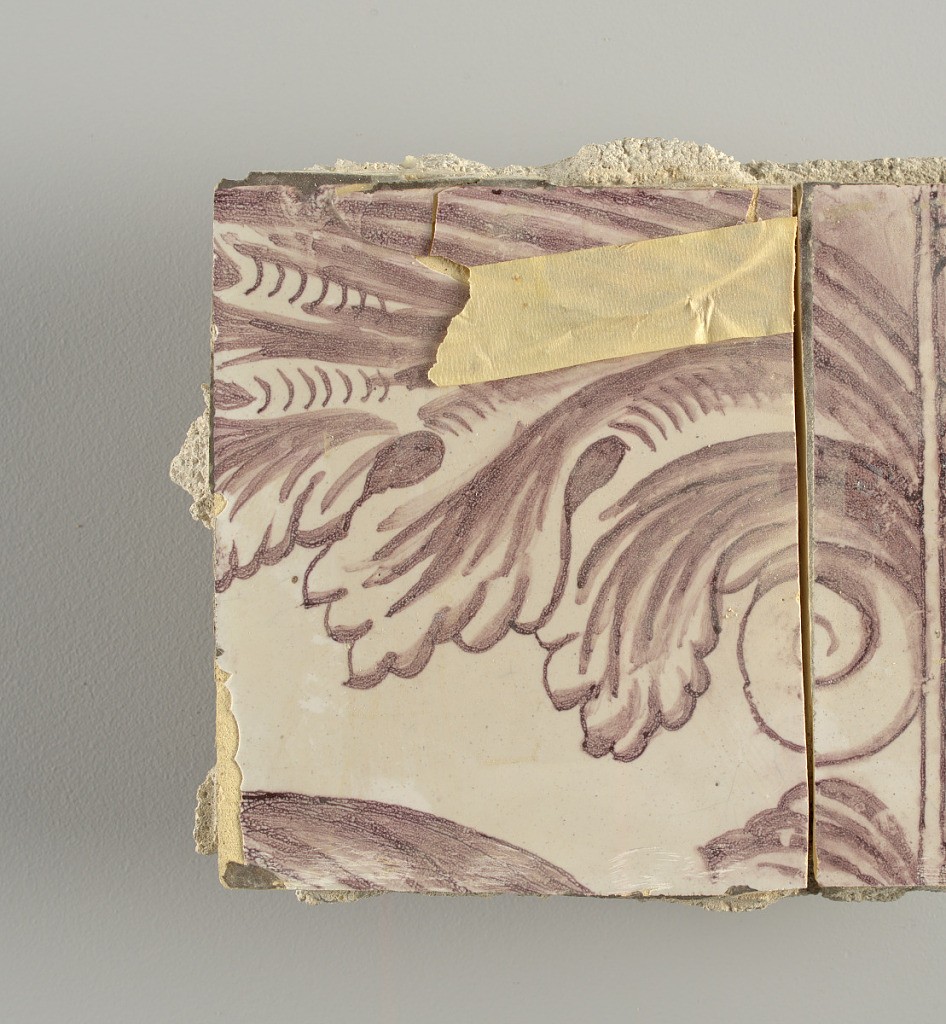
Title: Wall facing
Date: ca. 1725
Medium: Tin-glazed earthenware, underglaze
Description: Horizontal rectangle.  Thirty-seven tiles wide and twenty-one high with opening for door or window nineteen and one-half tiles high and twelve wide.  To left and right of opening, centered canopy above. Left, woman representing Hope, right, a sculputure urn.  Centered above opening, a mascaron.  Arabesque design of foliage.